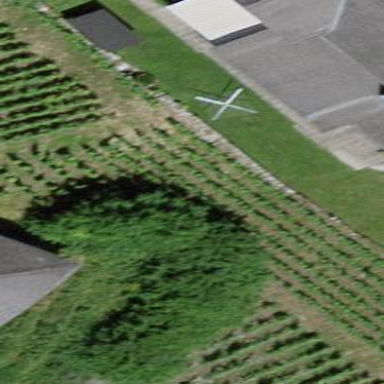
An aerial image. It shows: Vineyard growing grapes.